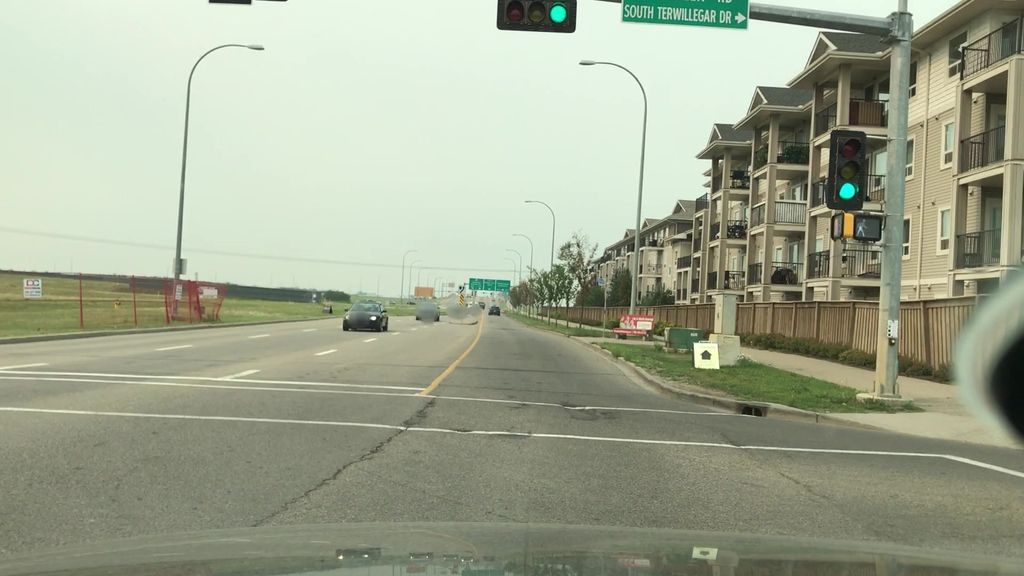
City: edmonton